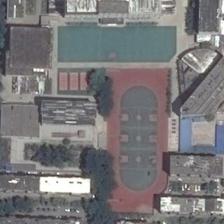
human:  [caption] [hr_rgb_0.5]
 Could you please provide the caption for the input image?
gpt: the exercise yard is integrated with three huge basketball courts and other small courts .

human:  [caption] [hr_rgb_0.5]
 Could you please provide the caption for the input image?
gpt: many buildings and several trees are around a playground with three basketball fields in it .

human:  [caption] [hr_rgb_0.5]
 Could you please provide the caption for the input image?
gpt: a red and grey football field and nearby a swimming pool .

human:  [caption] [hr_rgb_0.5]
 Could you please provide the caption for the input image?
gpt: a playground with three basketball fields in it is surroundeded by some buildings and a few trees .

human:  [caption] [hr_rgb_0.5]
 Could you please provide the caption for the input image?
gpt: a large playground with three basketball fields in it is surrounded by many trees and houses .